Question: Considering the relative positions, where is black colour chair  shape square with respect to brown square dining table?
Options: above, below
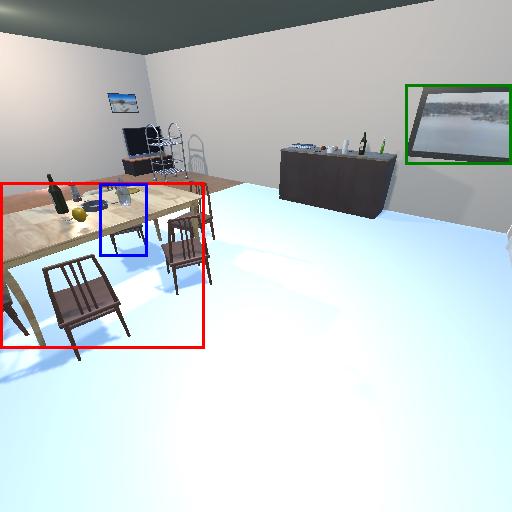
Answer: above